Question: I am currently testing my app with 'chai'. I would like to test an error thrown by one of my method. To do that, I've written this test :
'''
expect ( place.updateAddress ( [] ) ).to.throw ( TypeError );
'''
And here is the method :
'''
Place.prototype.updateAddress = function ( address ) {
var self = this;
if ( ! utils.type.isObject ( address ) ) {
throw new TypeError (
'Expect the parameter to be a JSON Object, ' +
$.type ( address ) + ' provided.'
);
}
for ( var key in address ) if ( address.hasOwnProperty ( key ) ) {
self.attributes.address[key] = address[key];
}
return self;
};
'''
The problem is that 'chai' fails on the test because it the method throws a... 'TypeError'. Which should not fail because it is the expected behavior. Here is the statement :

I have bypassed the problem with the following test :
'''
try {
place.updateAddress ( [] );
} catch ( err ) {
expect ( err ).to.be.an.instanceof ( TypeError );
}
'''
But I'd prefer avoiding 'try... catch' statements in my tests as 'chai' provides built-in methods like 'throw'.
Any idea/suggestion ?
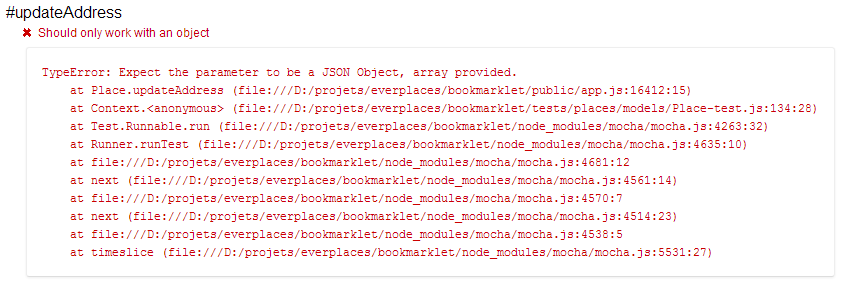
Answer: You need to pass a function to chai, but your code is passing the result of calling the function instead.
This code should fix your problem:
'''
expect (function() { place.updateAddress ( [] ); }).to.throw ( TypeError );
'''